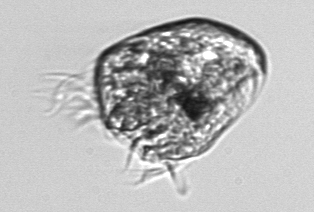
Label: Strombidium_morphotype1